Interaction volume radius: 10 \u00c5
Interaction volume height: 15 \u00c5
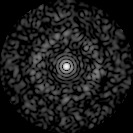
Disorder parameter: 0.873